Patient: sex M, age 63
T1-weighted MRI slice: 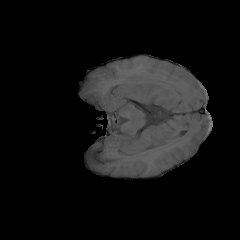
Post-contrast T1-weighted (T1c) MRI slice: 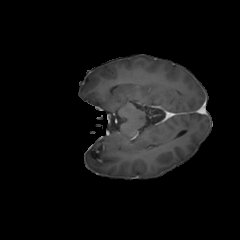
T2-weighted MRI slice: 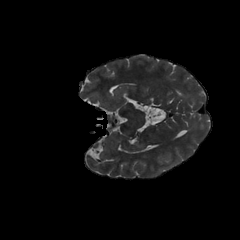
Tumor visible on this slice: no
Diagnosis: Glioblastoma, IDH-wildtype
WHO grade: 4